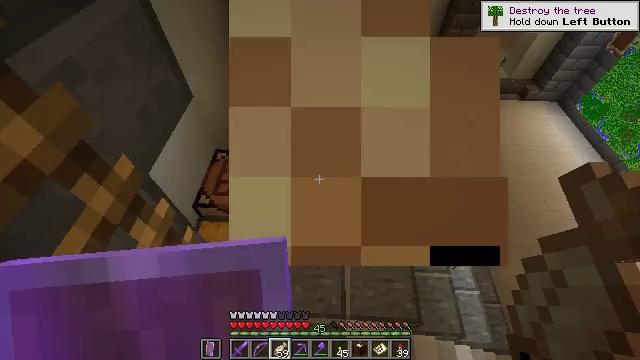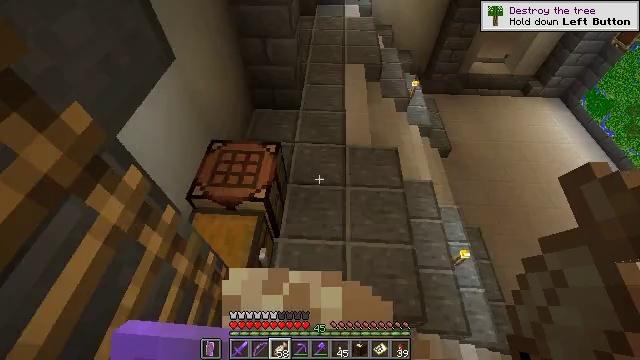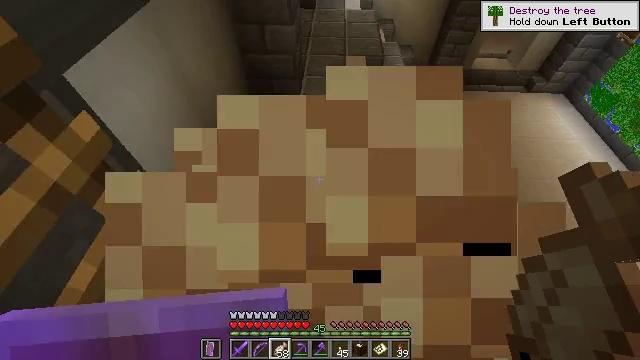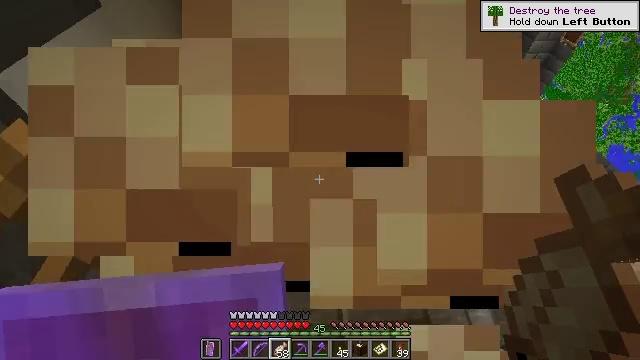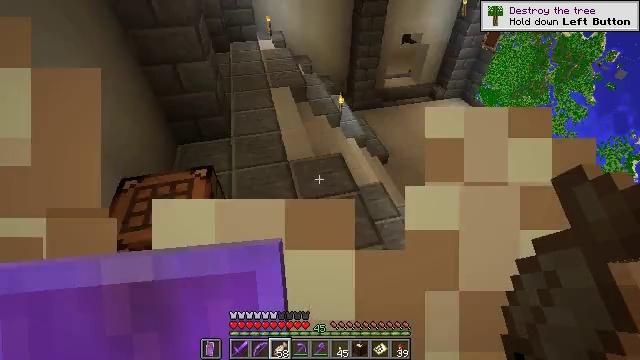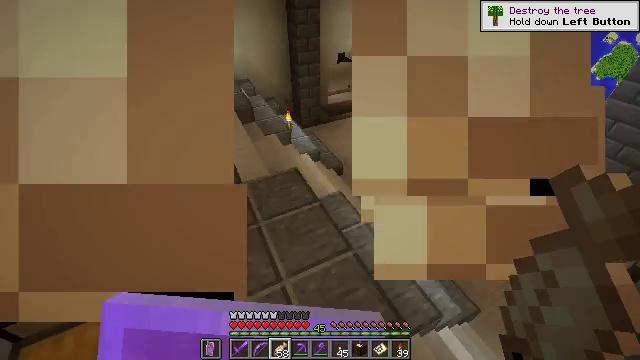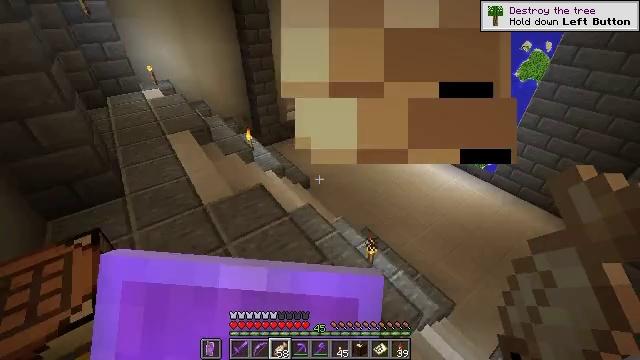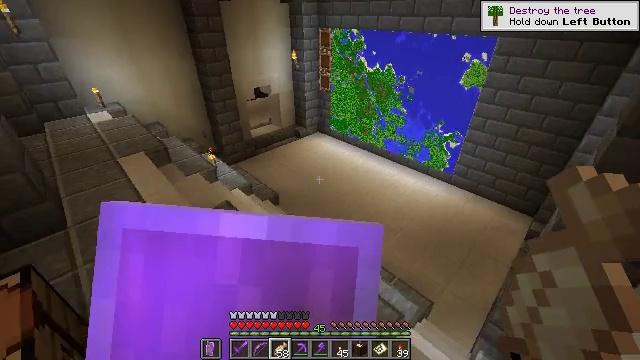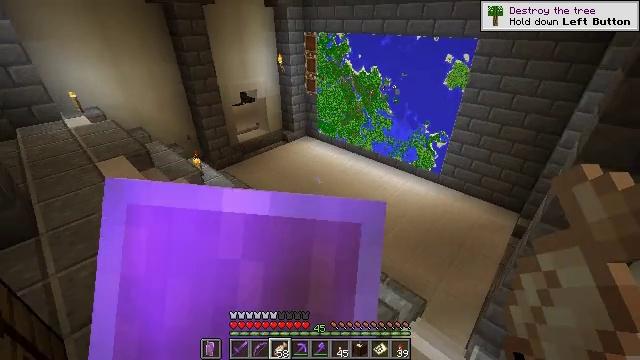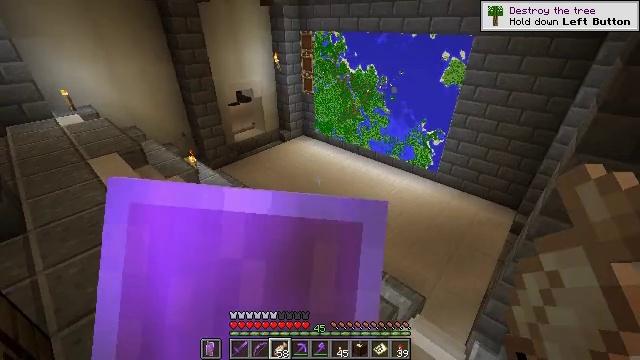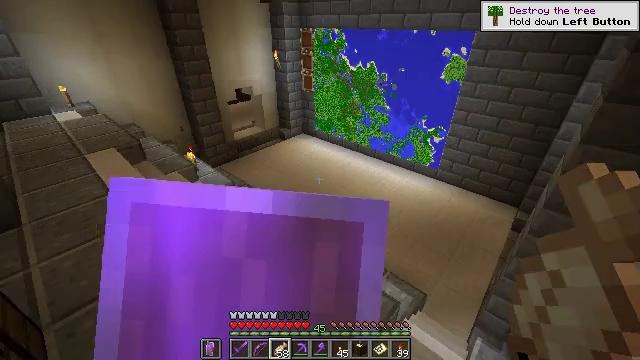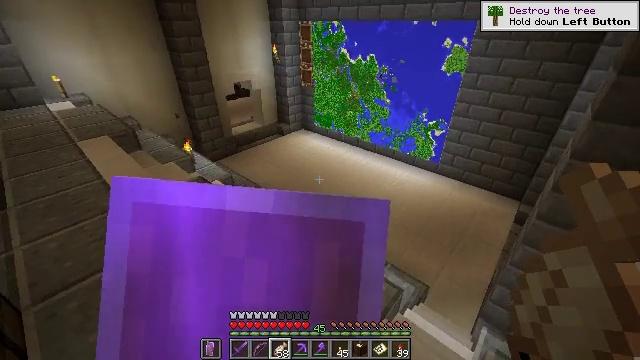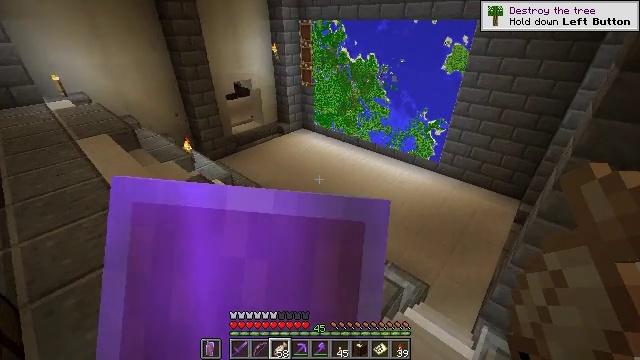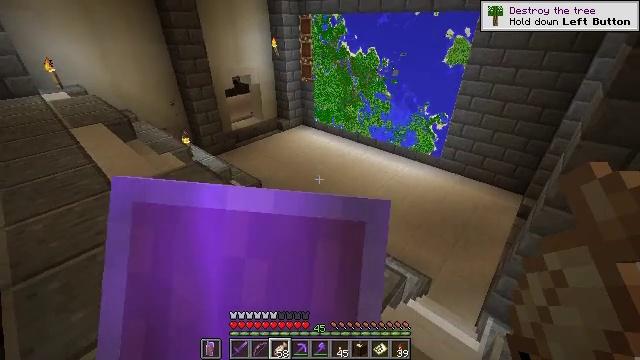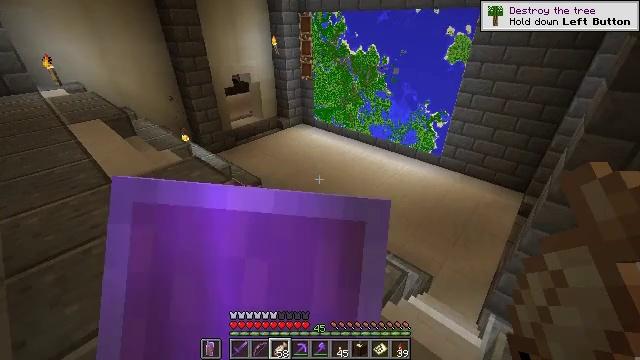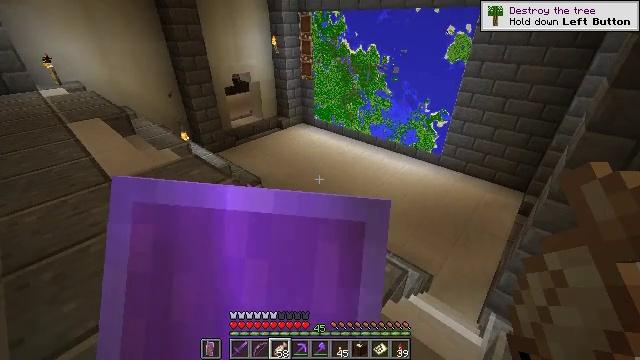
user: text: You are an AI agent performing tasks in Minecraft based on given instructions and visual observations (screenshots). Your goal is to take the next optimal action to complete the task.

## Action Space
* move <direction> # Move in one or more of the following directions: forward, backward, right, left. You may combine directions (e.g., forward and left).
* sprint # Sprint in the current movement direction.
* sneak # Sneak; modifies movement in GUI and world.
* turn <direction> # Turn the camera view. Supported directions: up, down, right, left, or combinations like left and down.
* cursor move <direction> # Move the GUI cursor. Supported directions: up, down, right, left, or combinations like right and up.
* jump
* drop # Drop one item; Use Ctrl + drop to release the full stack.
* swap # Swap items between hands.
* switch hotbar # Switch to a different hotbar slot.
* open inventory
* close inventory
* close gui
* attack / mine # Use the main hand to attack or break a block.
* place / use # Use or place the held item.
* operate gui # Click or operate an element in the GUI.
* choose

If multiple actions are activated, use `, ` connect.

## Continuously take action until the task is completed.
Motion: motion action
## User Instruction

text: Make an item frame in the crafting table.
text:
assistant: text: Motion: use / place
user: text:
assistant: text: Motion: use / place
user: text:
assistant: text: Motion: turn right and up, use / place
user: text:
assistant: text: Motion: turn right and up, use / place
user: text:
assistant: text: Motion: turn right and up, use / place
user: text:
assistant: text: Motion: turn right and up, use / place
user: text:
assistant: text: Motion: turn right and up, use / place
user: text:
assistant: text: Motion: turn right and up, use / place
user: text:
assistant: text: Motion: use / place
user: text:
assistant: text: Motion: use / place
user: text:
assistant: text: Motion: use / place
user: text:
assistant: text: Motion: use / place
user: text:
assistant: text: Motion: use / place
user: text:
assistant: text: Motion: use / place
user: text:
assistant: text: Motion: use / place
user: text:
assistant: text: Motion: use / place
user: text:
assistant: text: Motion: no_op
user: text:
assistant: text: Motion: no_op
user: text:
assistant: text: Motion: no_op
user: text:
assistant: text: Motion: no_op
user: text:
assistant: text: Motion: no_op
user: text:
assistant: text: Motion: no_op
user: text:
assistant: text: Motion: no_op
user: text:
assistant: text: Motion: turn left
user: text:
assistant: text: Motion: move right, turn left and up
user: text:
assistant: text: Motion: move right, turn left and up
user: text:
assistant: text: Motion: move right, turn left and up
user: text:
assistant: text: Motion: move right, turn left and up
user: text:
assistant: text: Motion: move right, turn left
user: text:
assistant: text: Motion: move right